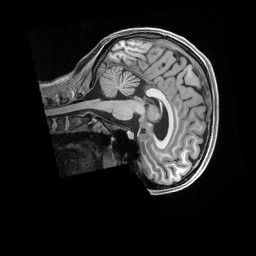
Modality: T1w
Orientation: sagittal
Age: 18
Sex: female
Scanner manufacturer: siemens
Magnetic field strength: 3 T
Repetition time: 2.5 s
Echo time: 0.00296 s